Aerial crown-view tile of a tropical tree (Barro Colorado Island, Panama), acquired 20250414:
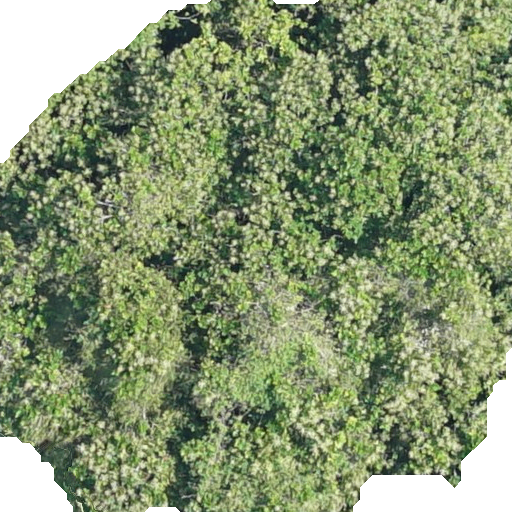
Species: Anacardium excelsum
GBIF accepted scientific name: Anacardium excelsum
Crown area: 396.319 m²